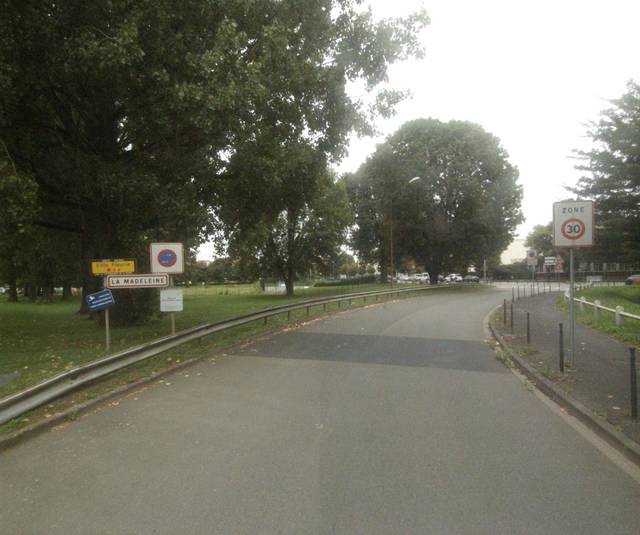
Region: France
Coordinates: 50.647, 3.071